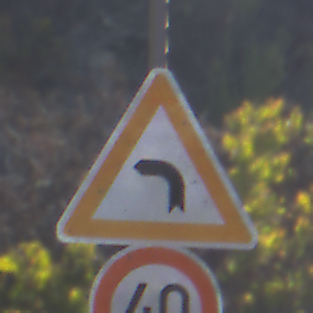
Verkehrszeichen: KurveLinks
Zusatzzeichen unten: Geschwindigkeit40
Umgebung: Outdoor, Nature
Tageszeit: MorningAfternoon
Wetter: Clear
Licht: Natural
Jahreszeit: NotSpecified
Kontrast: HighContrast